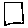
Label: square